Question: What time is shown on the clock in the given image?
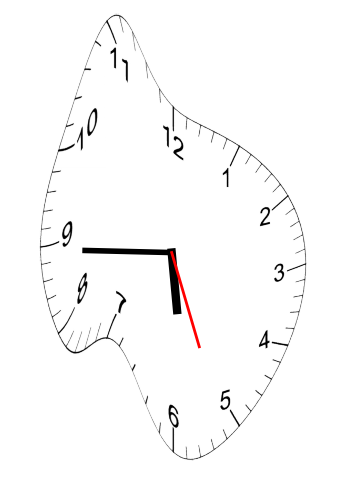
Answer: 05:44:26